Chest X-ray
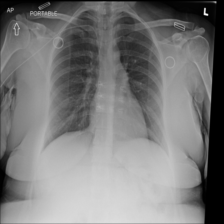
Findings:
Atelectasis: negative
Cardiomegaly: negative
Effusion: negative
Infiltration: negative
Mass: negative
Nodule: negative
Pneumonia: negative
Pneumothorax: negative
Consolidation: negative
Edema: negative
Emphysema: negative
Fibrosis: negative
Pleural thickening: negative
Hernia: negative